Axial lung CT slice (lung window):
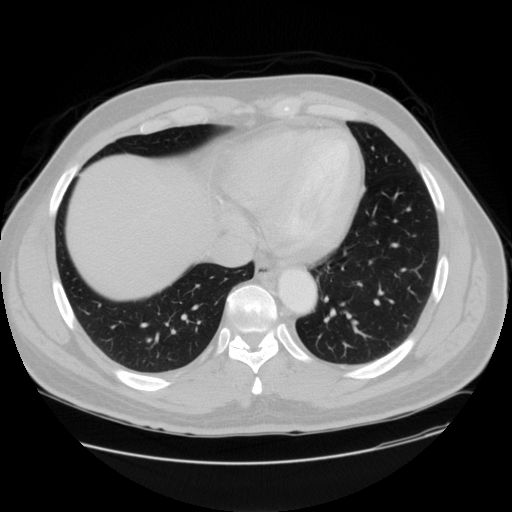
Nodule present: no